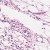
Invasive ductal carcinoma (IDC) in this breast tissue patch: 0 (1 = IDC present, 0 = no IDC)